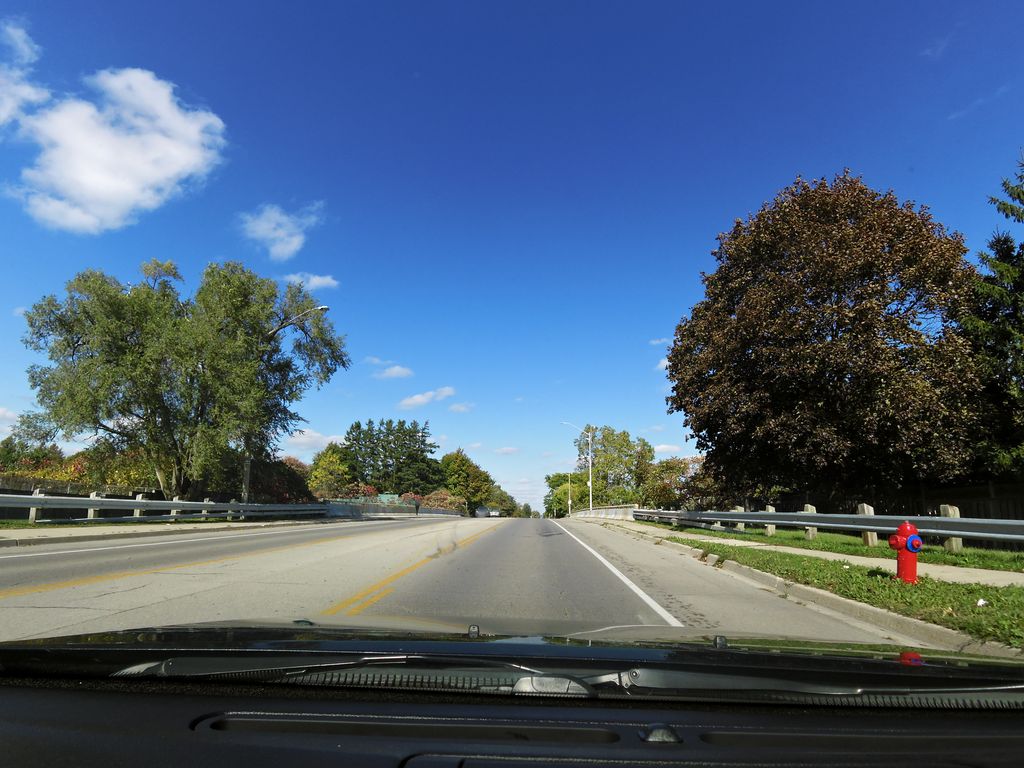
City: hamilton